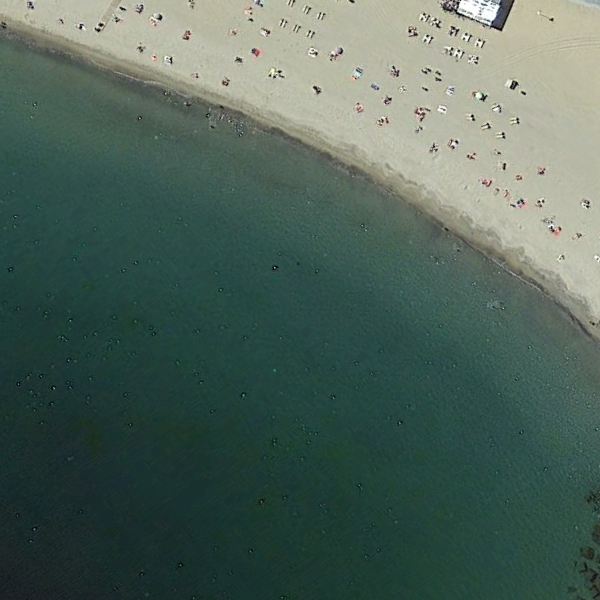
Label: Beach